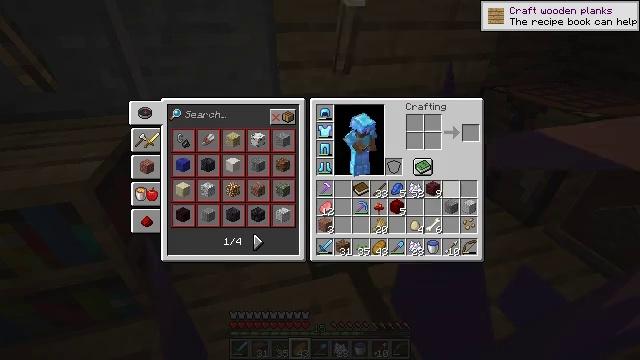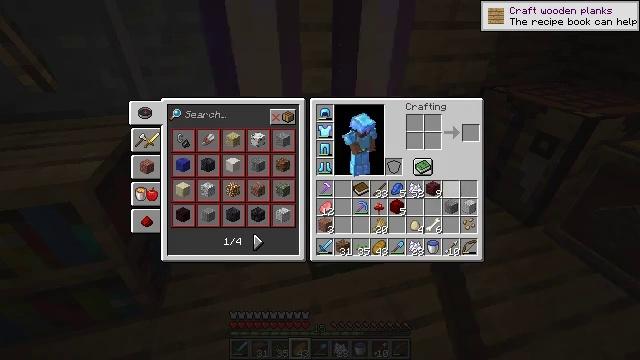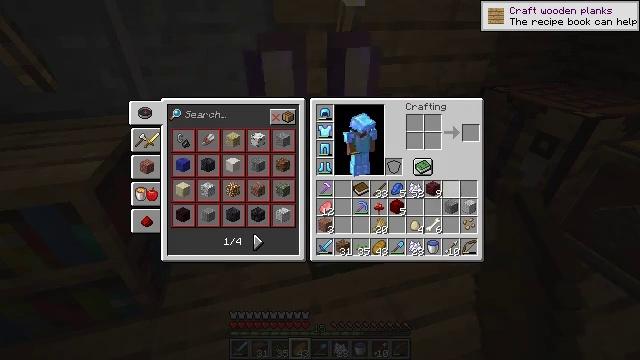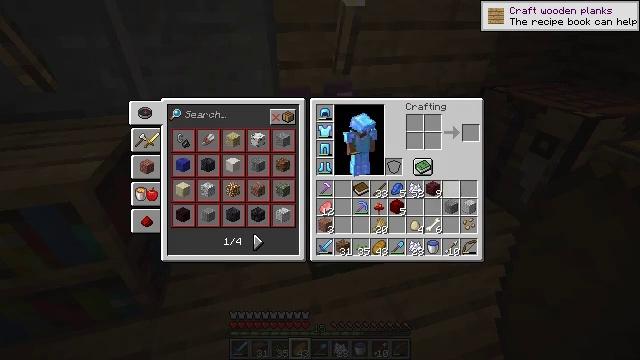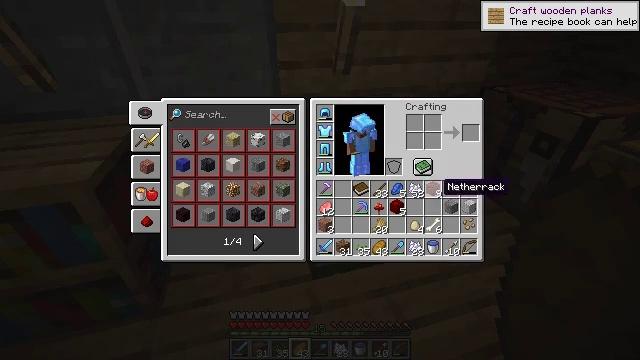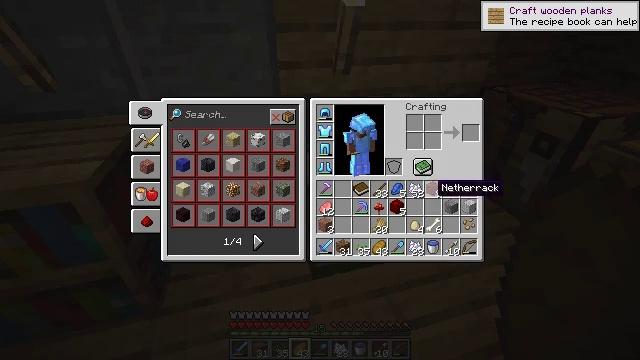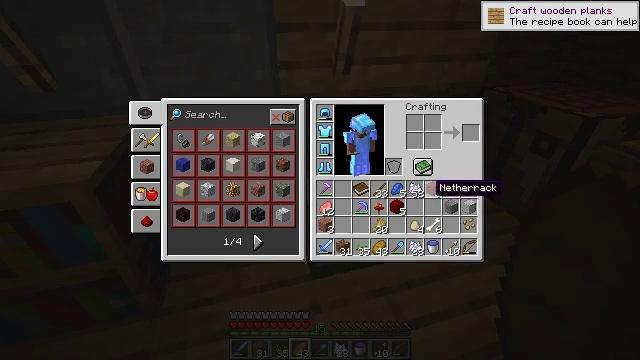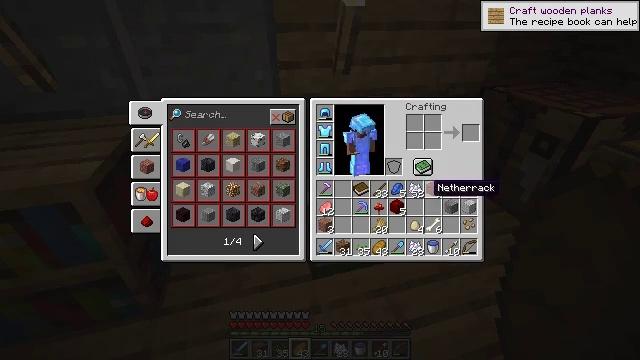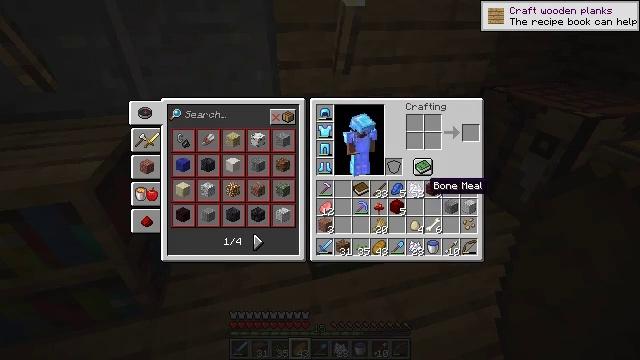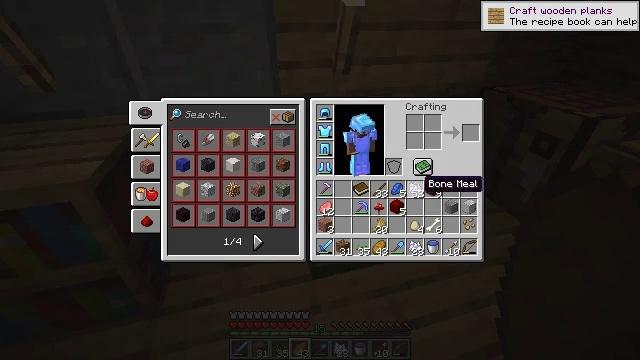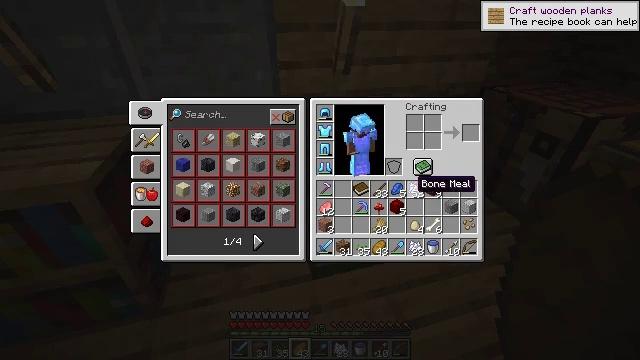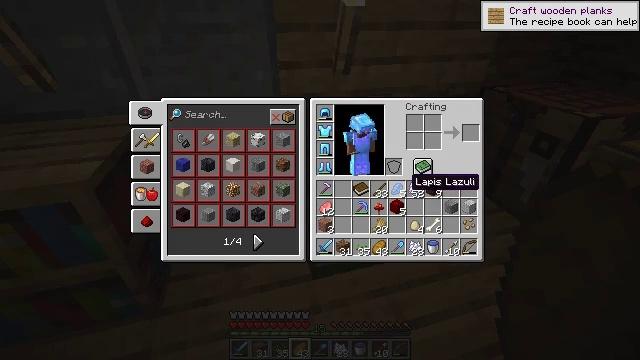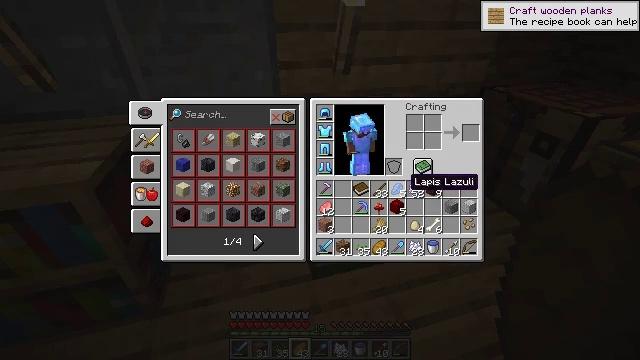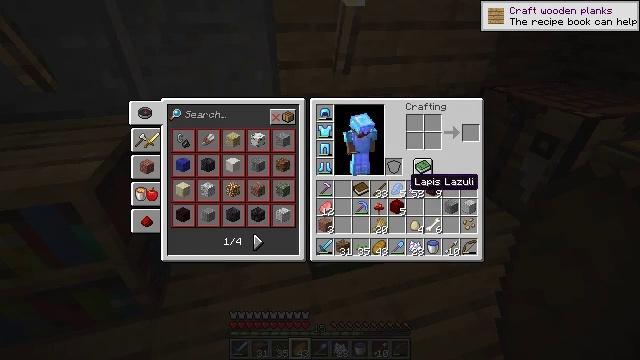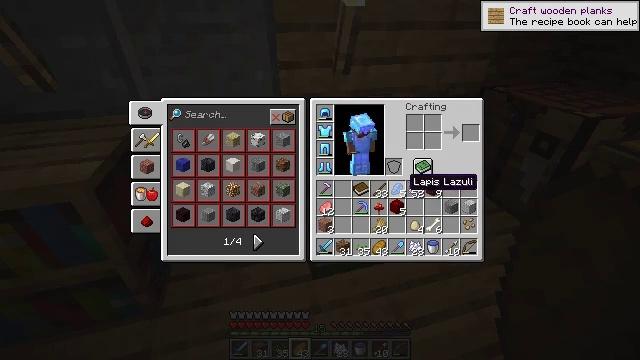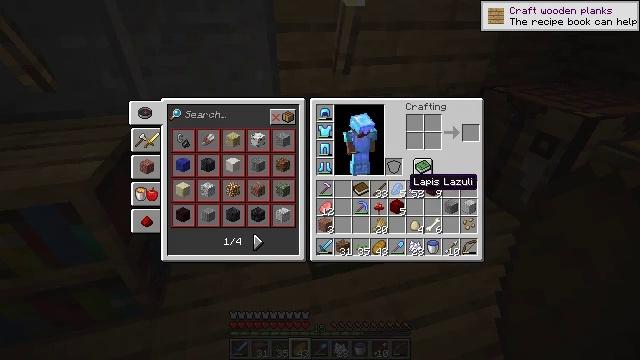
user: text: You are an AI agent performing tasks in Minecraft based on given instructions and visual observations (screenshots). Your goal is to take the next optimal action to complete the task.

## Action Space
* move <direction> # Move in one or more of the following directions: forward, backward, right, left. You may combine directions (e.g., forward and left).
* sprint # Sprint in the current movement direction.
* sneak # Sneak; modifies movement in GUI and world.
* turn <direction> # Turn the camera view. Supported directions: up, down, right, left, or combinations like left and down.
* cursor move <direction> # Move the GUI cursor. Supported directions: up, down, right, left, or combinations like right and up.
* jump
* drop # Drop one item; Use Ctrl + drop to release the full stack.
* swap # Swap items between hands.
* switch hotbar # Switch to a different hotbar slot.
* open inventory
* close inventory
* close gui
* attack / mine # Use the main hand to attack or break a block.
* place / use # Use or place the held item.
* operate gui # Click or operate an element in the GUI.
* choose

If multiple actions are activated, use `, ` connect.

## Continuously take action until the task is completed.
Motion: motion action
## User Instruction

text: Drop a crimson fungus.
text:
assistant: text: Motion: sprint, open gui
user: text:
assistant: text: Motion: sprint
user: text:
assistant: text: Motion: sprint
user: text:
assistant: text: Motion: sprint
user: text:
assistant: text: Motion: sprint
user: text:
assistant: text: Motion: sprint
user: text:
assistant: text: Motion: sprint
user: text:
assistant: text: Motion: sprint
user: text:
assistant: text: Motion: sprint
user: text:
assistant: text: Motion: sprint, cursor move left
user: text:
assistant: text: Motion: sprint
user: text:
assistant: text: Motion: sprint
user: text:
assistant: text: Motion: sprint
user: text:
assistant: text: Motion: sprint
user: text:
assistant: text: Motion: sprint
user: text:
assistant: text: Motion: sprint
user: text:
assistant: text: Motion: sprint
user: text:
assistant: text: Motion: sprint
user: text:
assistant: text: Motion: sprint
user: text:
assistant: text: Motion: sprint, cursor move right
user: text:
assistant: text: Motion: sprint, cursor move right
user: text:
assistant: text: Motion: sprint
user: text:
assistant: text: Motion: sprint
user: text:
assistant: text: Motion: sprint
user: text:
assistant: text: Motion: sprint
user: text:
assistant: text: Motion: sprint, cursor move left
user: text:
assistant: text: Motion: sprint
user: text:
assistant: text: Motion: sprint
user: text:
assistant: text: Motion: sprint, cursor move left
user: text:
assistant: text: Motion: sprint